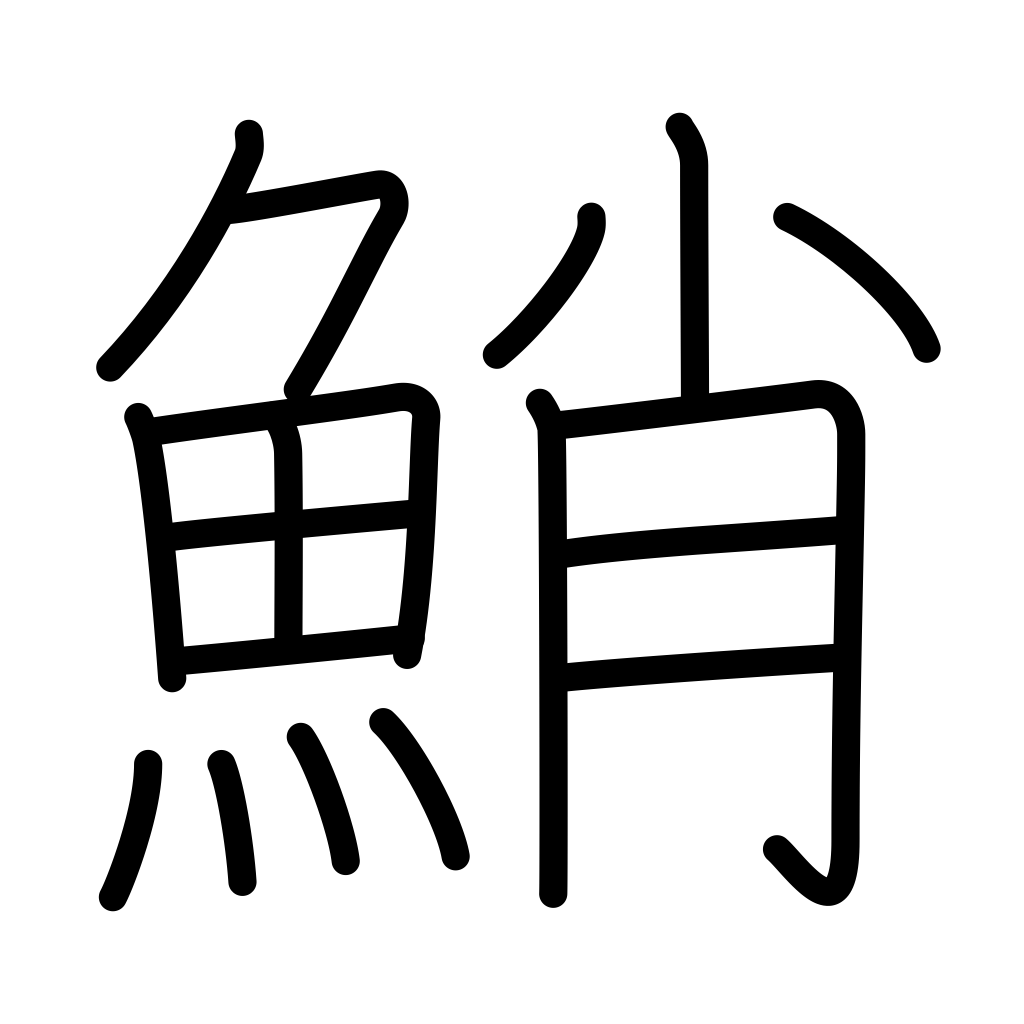
Meaning: octopus